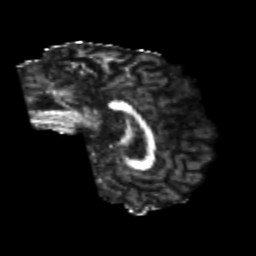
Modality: FA
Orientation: sagittal
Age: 24
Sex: male
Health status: healthy
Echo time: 0.074 s